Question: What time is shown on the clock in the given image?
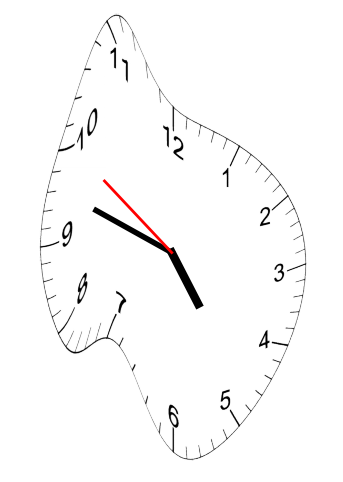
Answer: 04:47:50